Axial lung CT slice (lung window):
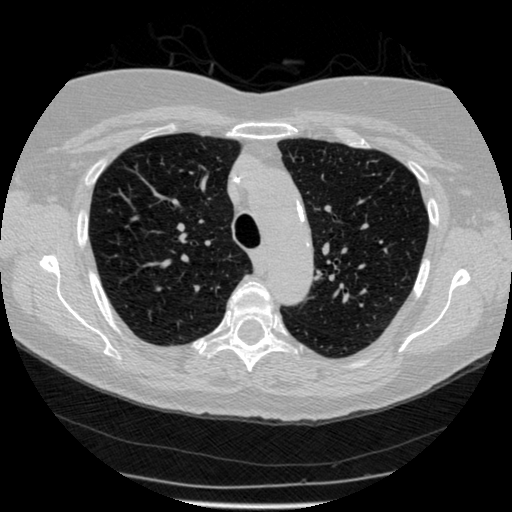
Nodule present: no